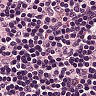
Metastatic tissue present: no